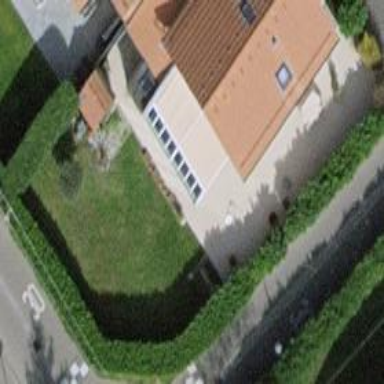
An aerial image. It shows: Garden enclosed by fence.